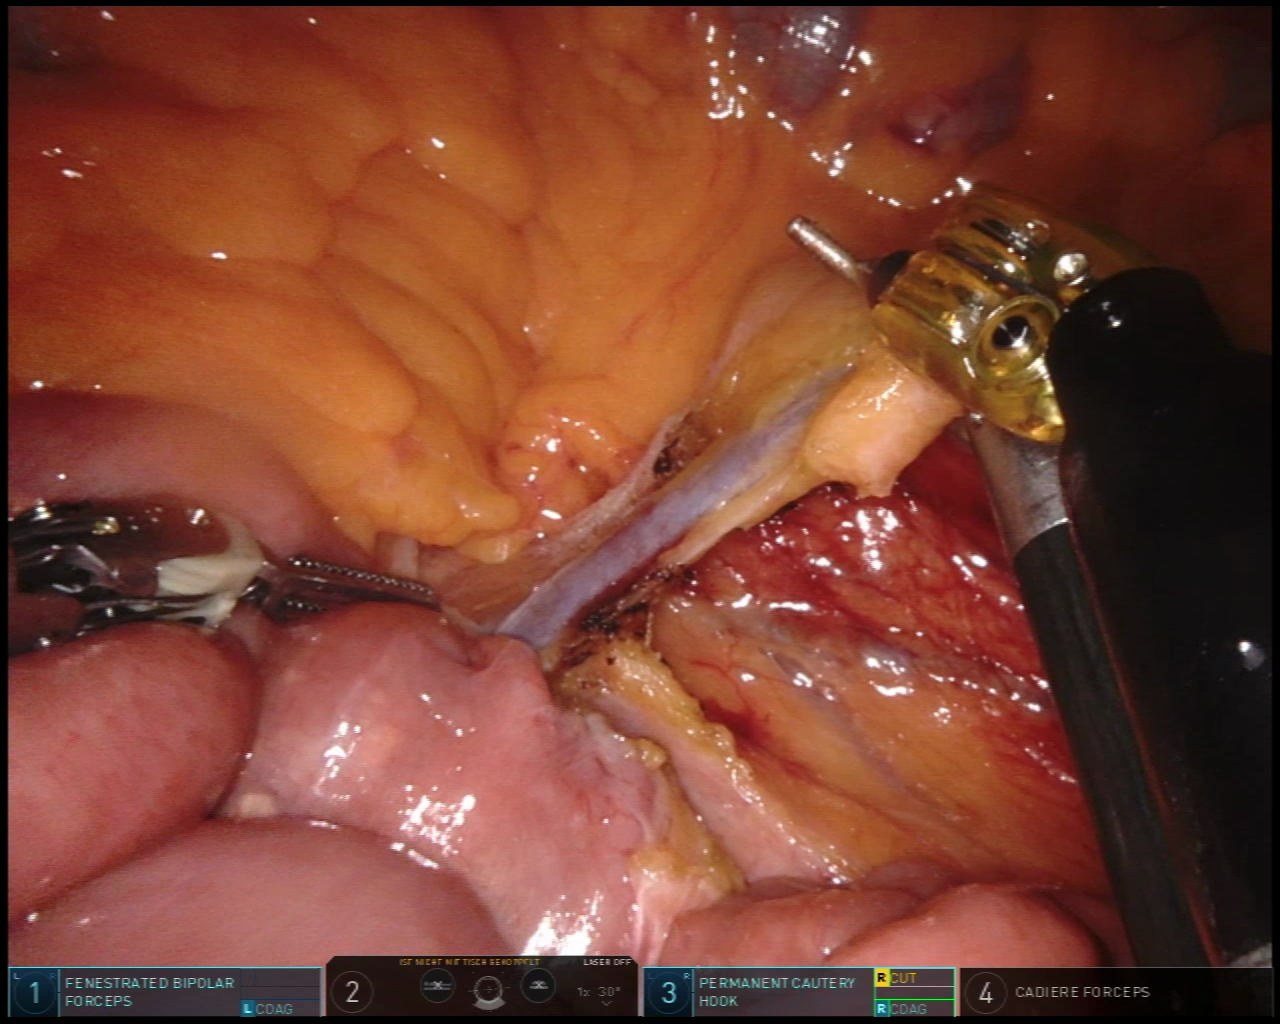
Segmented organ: intestinal_veins
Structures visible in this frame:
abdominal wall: no
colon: yes
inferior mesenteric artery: no
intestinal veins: yes
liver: no
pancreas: no
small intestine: yes
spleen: no
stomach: no
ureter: no
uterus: no
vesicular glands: no